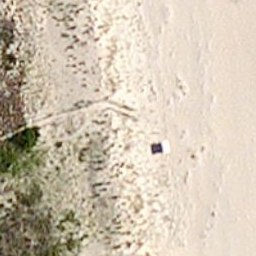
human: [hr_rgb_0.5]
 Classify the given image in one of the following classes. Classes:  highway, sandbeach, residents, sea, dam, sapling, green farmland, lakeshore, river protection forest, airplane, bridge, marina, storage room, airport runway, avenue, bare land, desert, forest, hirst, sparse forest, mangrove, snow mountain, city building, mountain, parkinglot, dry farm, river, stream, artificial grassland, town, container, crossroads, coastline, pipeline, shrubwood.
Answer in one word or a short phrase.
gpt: sandbeach